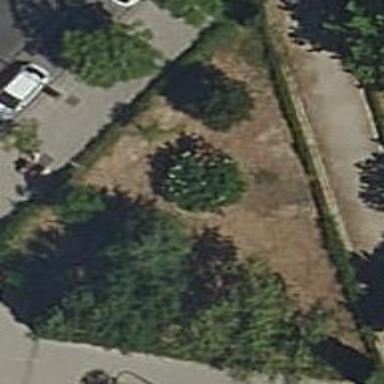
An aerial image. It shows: Garden with kerb barrier.